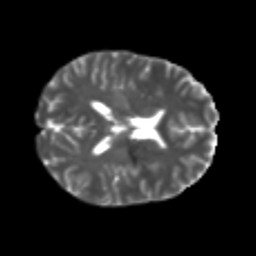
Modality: T2w
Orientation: axial
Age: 22
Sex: female
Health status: healthy
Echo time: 0.074 s